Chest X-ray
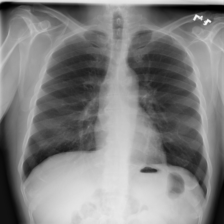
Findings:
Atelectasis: negative
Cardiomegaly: negative
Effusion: negative
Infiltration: negative
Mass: negative
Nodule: negative
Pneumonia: negative
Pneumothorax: negative
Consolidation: negative
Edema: negative
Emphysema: negative
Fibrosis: negative
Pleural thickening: negative
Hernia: negative